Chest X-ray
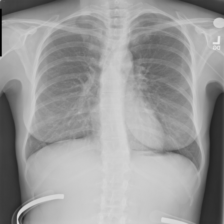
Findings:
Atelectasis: negative
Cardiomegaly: negative
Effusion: negative
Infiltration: negative
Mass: negative
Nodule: negative
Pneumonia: negative
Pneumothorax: negative
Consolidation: negative
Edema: negative
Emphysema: negative
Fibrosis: negative
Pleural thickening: negative
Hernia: negative